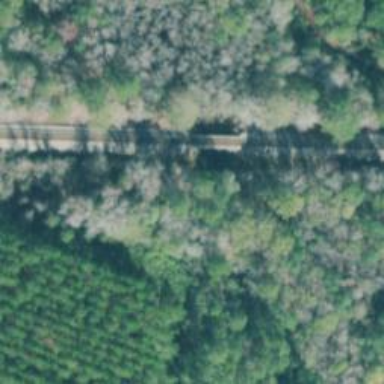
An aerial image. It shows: Bridge over railway line.